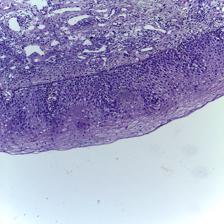
Diagnosis: OSCC